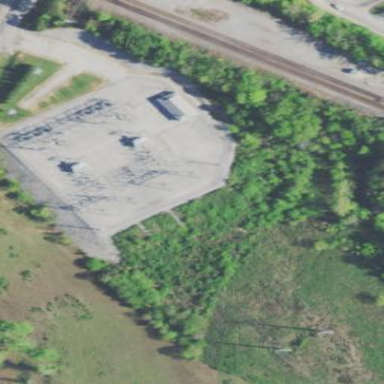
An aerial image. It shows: Power substation.